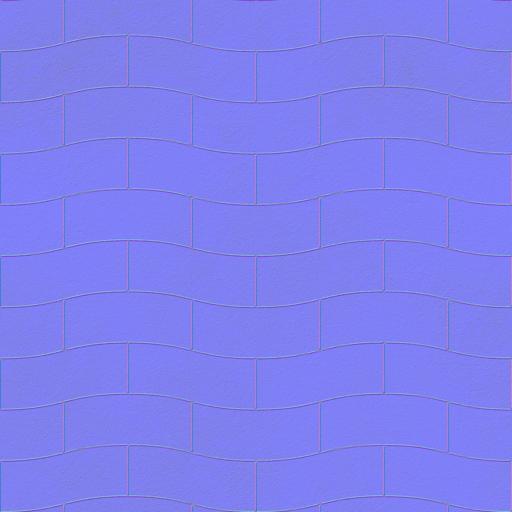
grey paving stones tiled tiles waves